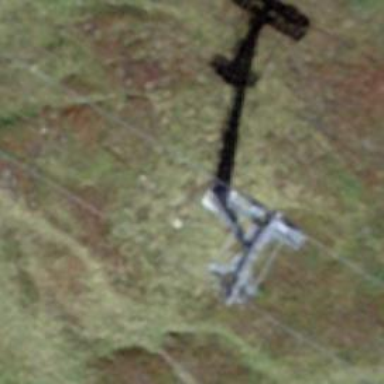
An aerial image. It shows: Pylon used for aerialway.